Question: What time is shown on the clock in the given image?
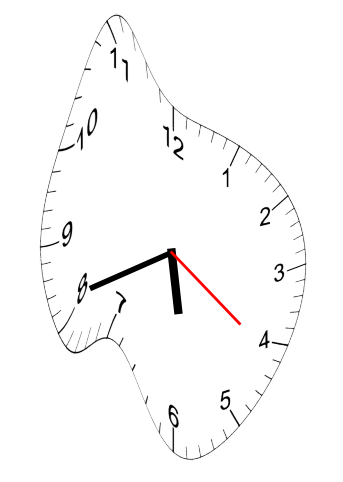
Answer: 05:41:21